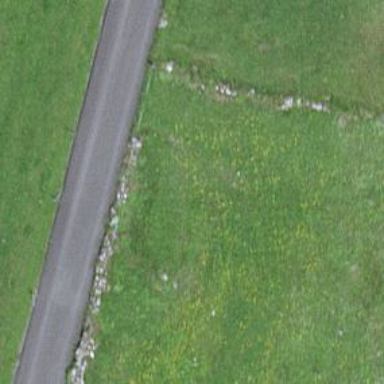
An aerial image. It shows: Dry stone wall barrier.